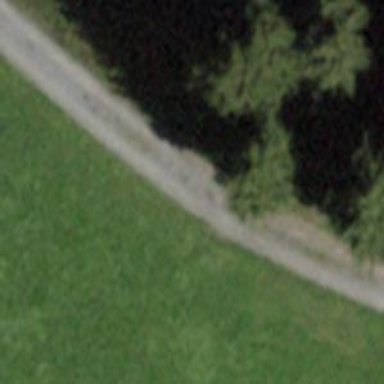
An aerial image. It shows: Grassy track with grade 5 track type.